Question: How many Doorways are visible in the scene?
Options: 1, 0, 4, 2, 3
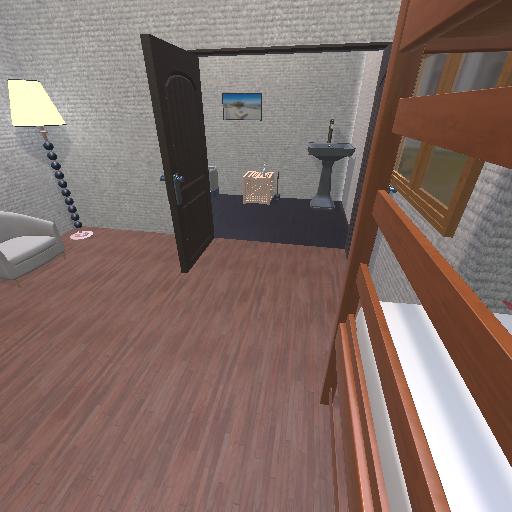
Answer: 1